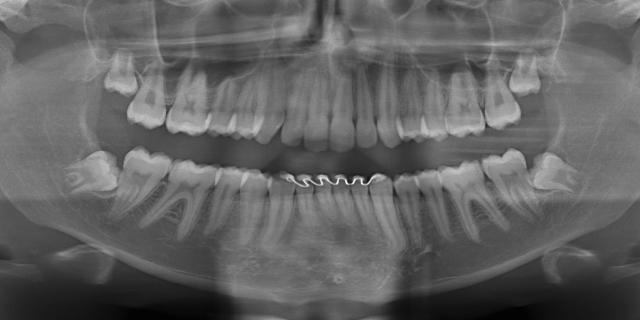
adult